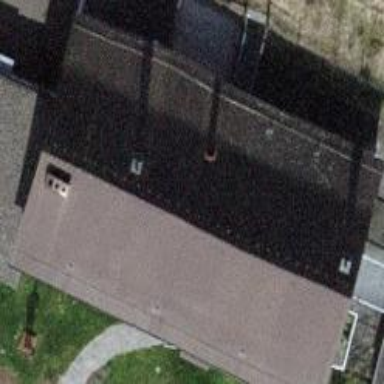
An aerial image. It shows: Building.